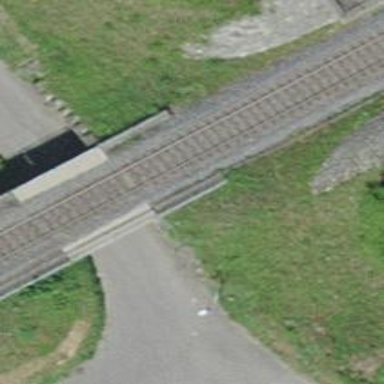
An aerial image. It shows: Bridge over electrified railway with contact lines.